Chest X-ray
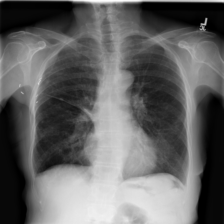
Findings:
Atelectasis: negative
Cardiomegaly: negative
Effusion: negative
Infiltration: negative
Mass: negative
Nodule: negative
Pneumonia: negative
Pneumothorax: negative
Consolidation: negative
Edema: negative
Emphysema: negative
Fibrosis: negative
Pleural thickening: negative
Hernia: negative